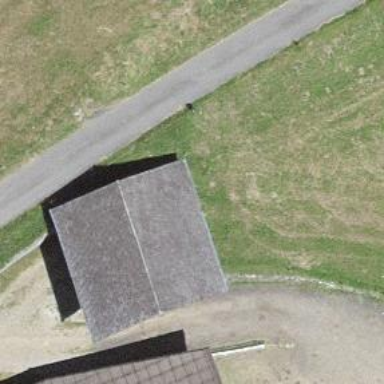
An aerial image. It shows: Shed building.